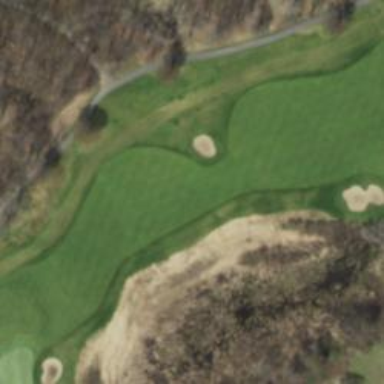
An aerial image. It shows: View of golf hole.